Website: crate-barrel
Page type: delivery-shipping
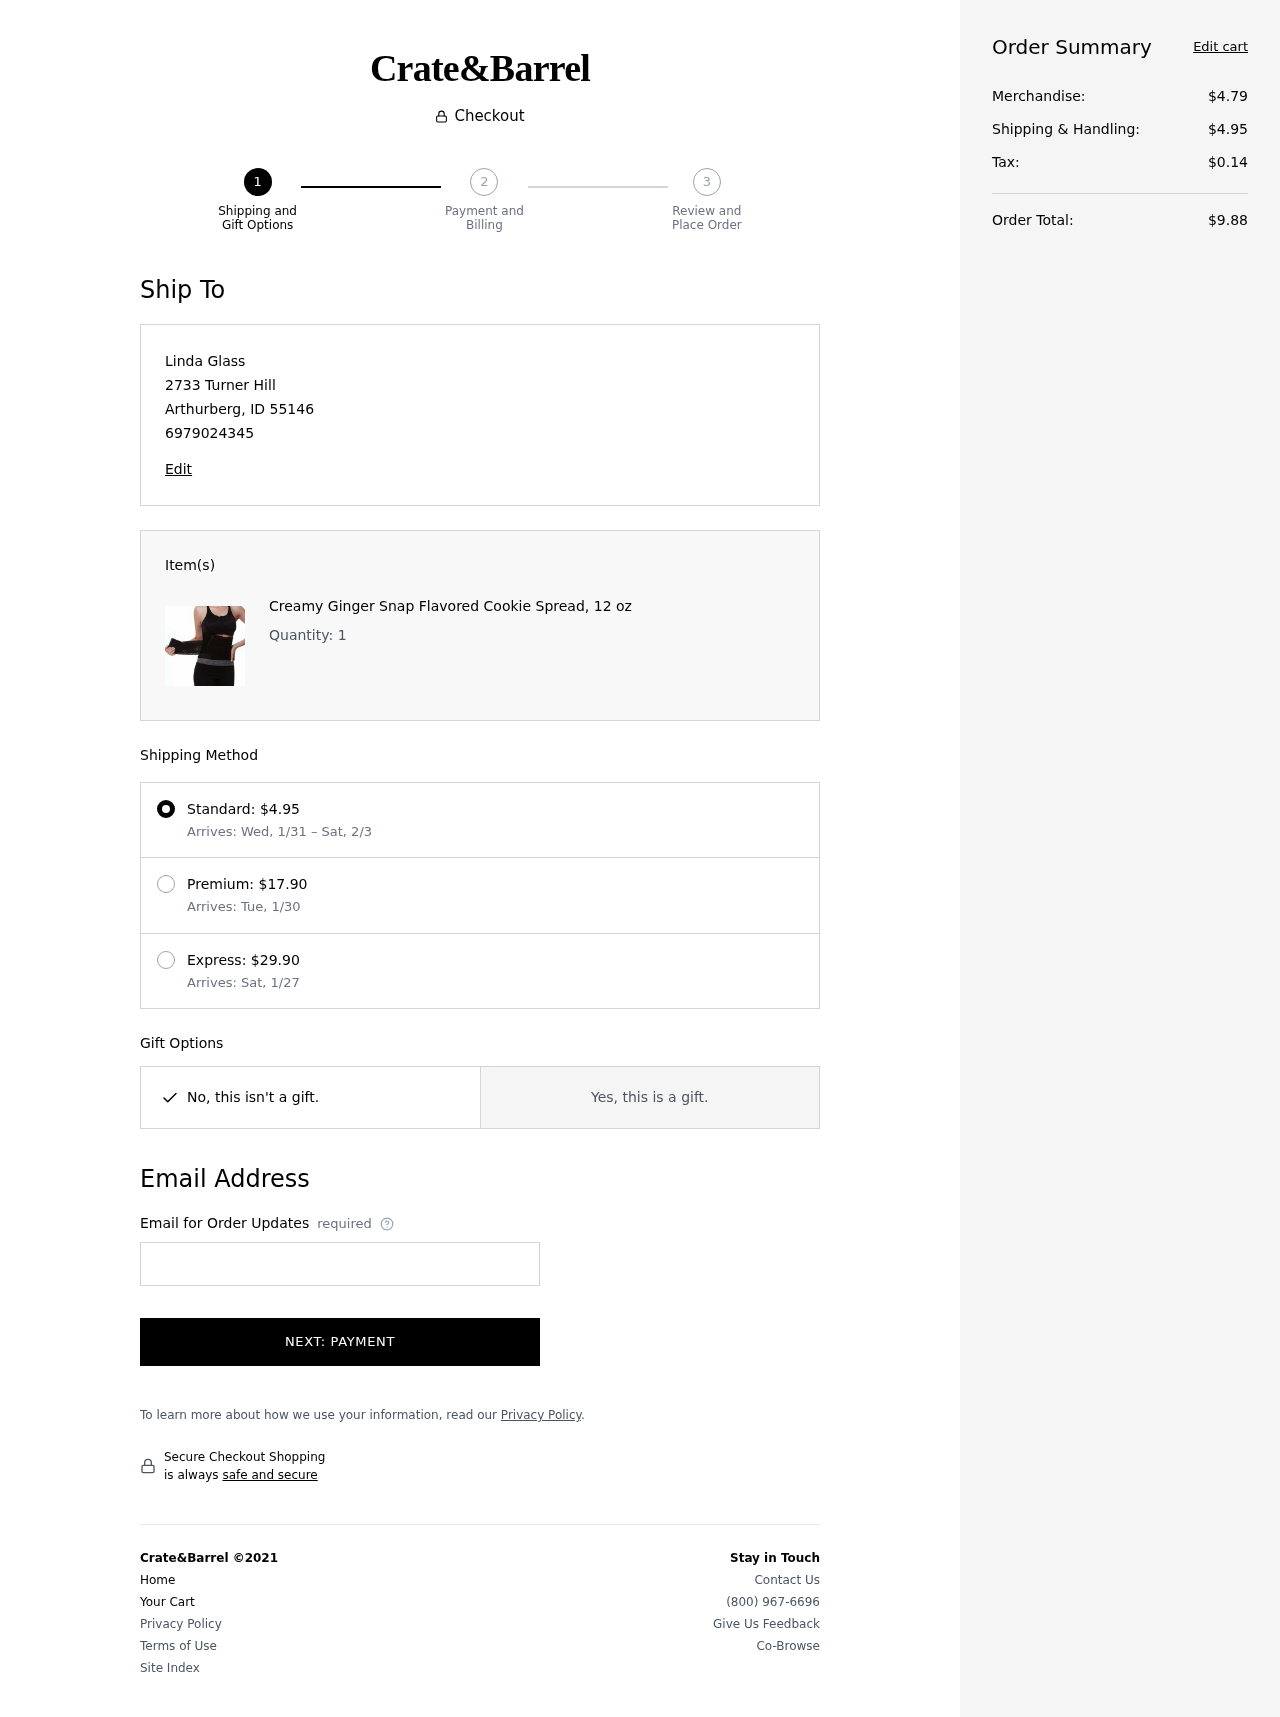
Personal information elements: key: PII_CITY
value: Arthurberg
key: PII_EMAIL
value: lindaglass@gmail.com
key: PII_FULLNAME
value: Linda Glass
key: PII_PHONE
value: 6979024345
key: PII_POSTCODE
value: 55146
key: PII_STATE_ABBR
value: ID
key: PII_STREET
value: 2733 Turner Hill
Product elements: key: PRODUCT1_NAME
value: Creamy Ginger Snap Flavored Cookie Spread, 12 oz
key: PRODUCT1_QUANTITY
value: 1
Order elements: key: ORDER_SHIPPING_COST
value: $4.95
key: ORDER_SHIPPING_DATE
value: Wed, 1/31
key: ORDER_DELIVERY_DATE
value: Sat, 2/3
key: ORDER_SHIPPING_COST2
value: $17.90
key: ORDER_DELIVERY_DATE2
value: Arrives: Tue, 1/30
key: ORDER_SHIPPING_COST3
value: $29.90
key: ORDER_DELIVERY_DATE3
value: Arrives: Sat, 1/27
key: ORDER_SUBTOTAL
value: $4.79
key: ORDER_TAX
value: $0.14
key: ORDER_TOTAL
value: $9.88